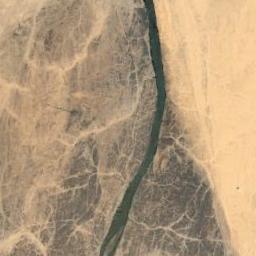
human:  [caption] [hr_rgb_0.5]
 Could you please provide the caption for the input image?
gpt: A green river curved like an arc with yellow desert on one side and brown desert on the other .

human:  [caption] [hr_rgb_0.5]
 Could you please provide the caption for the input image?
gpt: The ground is flat beside the river .

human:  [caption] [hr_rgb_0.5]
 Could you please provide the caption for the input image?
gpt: The dark green river goes through the wasteland .

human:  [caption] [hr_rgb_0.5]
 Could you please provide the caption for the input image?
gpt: The river goes through yellow bare land .

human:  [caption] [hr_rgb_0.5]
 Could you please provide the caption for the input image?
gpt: The river is in a brown and yellow desert .